Question: <URL> lead me to do some testing:
'''
public class Stack
{
public static void main(String[] args)
{
Object obj0 = null;
Object obj1 = new Object();
long start;
long end;
double difference;
double differenceAvg = 0;
for (int j = 0; j < 100; j++)
{
start = System.nanoTime();
for (int i = 0; i < <PHONE>; i++)
if (obj0 == null);
end = System.nanoTime();
difference = end - start;
differenceAvg +=difference;
}
System.out.println(differenceAvg/100);
differenceAvg = 0;
for (int j = 0; j < 100; j++)
{
start = System.nanoTime();
for (int i = 0; i < <PHONE>; i++)
if (null == obj0);
end = System.nanoTime();
difference = end - start;
differenceAvg +=difference;
}
System.out.println(differenceAvg/100);
differenceAvg = 0;
for (int j = 0; j < 100; j++)
{
start = System.nanoTime();
for (int i = 0; i < <PHONE>; i++)
if (obj1 == null);
end = System.nanoTime();
difference = end - start;
differenceAvg +=difference;
}
System.out.println(differenceAvg/100);
differenceAvg = 0;
for (int j = 0; j < 100; j++)
{
start = System.nanoTime();
for (int i = 0; i < <PHONE>; i++)
if (null == obj1);
end = System.nanoTime();
difference = end - start;
differenceAvg +=difference;
}
System.out.println(differenceAvg/100);
}
}
'''

Tangential to the <URL>, it's interesting to note how much faster the comparison is when the 'Object' that we're comparing is initialized. The first two numbers in each output are when the 'Object' was 'null' and the latter two numbers are when the 'Object' was initialized. I ran 21 additional executions of the program, in all 30 executions, the comparison was much faster when the 'Object' was initialized. What's going on here?
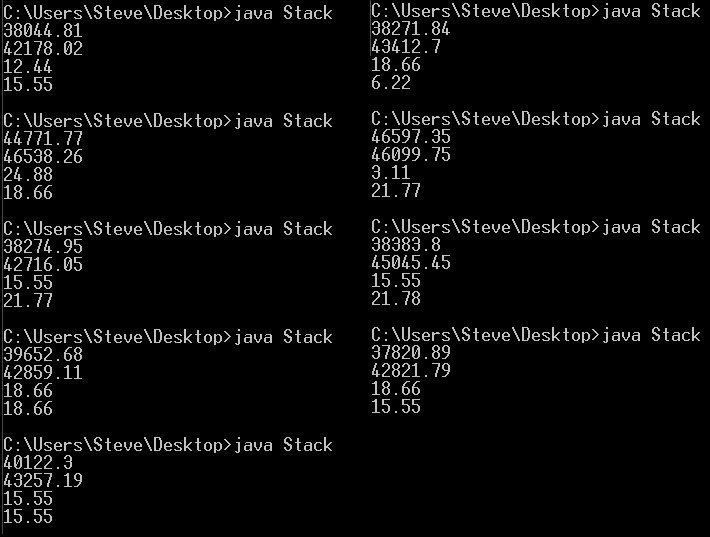
Answer: If you move last two loops to the beginning you will get the same results, so comparisons are irrelevant.
It's all about JIT compiler warm-up. During the first 2 loops 'java' starts with interpreting bytecode. After some iterations, it determines that code path is "hot", so it compiles it to machine code and removes the loops that have no effect, so you are basically measuring 'System.nanotime' and 'double' arithmetic.
I'm not really sure why two loops are slow. I think that after it finds two hot paths it decides to optimize entire method.